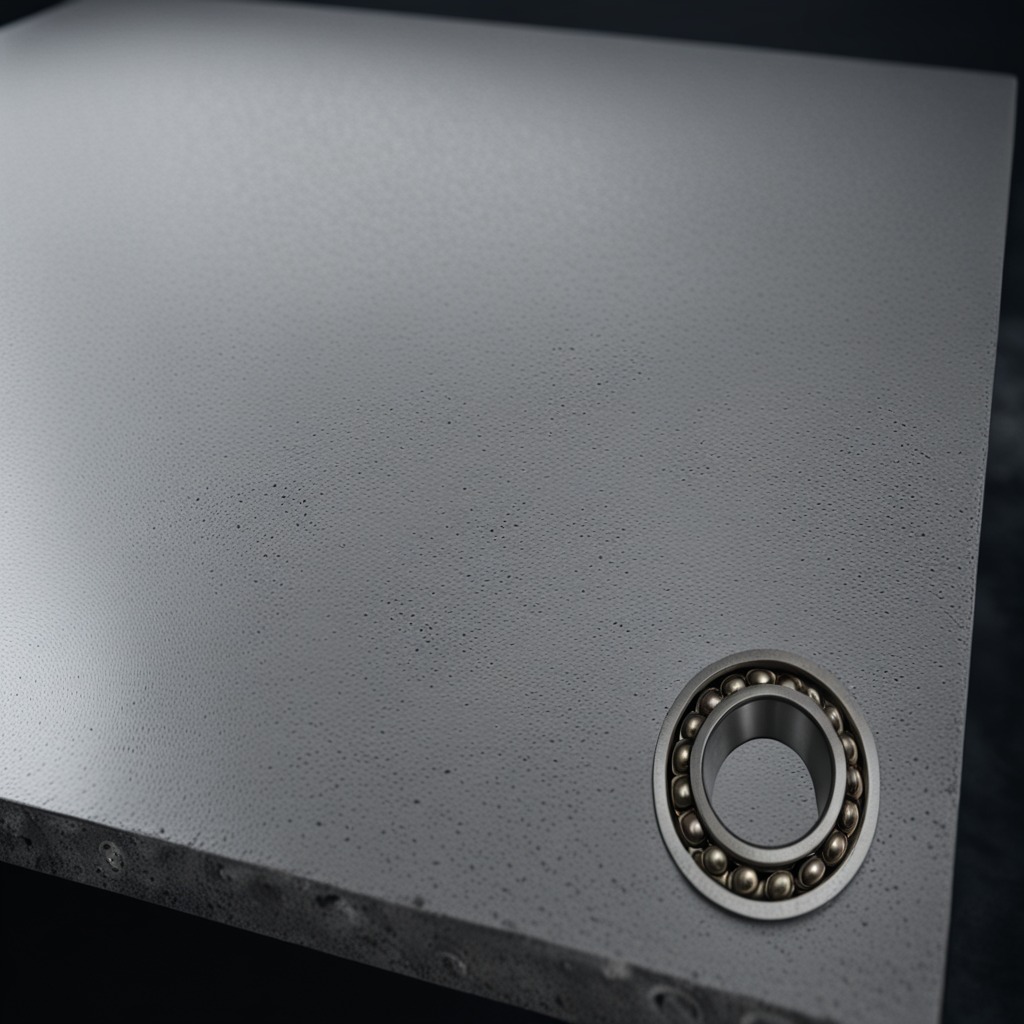
A metal ball bearing is lying on the clean granite table inside a workshop at night.